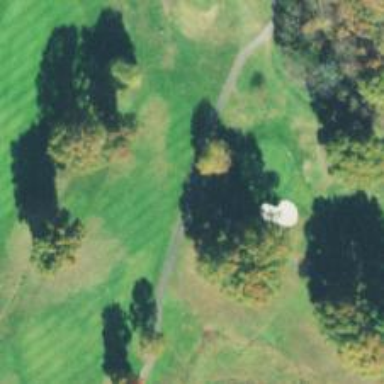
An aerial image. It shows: Path for golf carts.